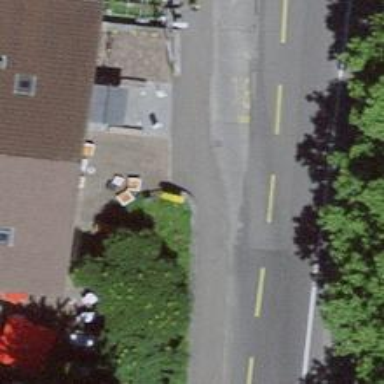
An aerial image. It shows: Platform for public transport. The platform is located by the road.